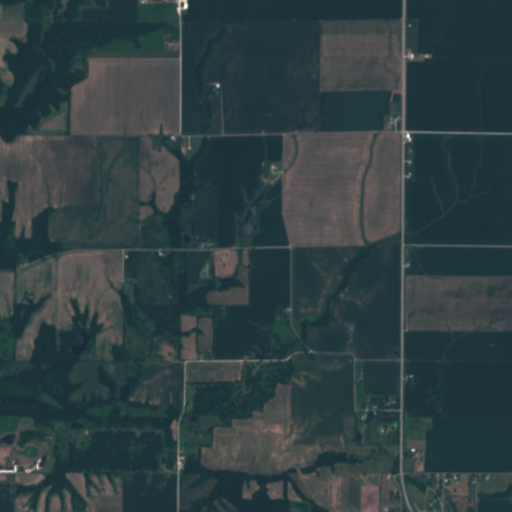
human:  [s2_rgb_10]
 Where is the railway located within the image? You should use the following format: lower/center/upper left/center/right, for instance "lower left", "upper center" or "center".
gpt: The railway is located in the right of the image.
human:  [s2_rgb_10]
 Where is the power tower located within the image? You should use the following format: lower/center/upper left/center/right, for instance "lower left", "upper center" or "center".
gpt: There is no power tower in the image.